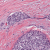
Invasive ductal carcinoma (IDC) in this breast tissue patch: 1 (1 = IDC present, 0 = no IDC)